Here is the raw accelerometer signal from a rotor rig, plotted against time. Determine the machine's mechanical condition. Answer with exactly one of: normal, misalignment, unbalance, looseness.
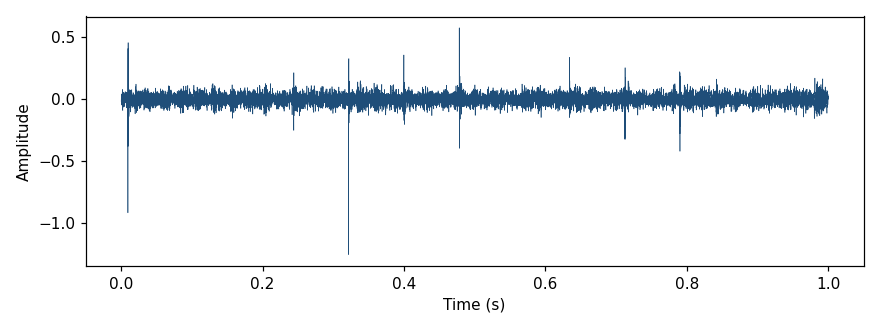
Answer: misalignment